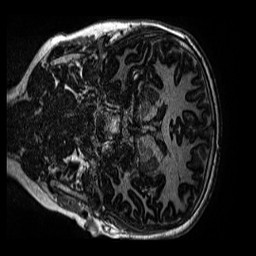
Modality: MP2RAGE
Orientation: coronal
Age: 12
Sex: male
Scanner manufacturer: siemens
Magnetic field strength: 3 T
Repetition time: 4 s
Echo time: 0.00299 s